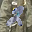
Label: 2